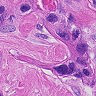
Metastatic tissue present: yes